Aerial crown-view tile of a tropical tree (Barro Colorado Island, Panama), acquired 20250217:
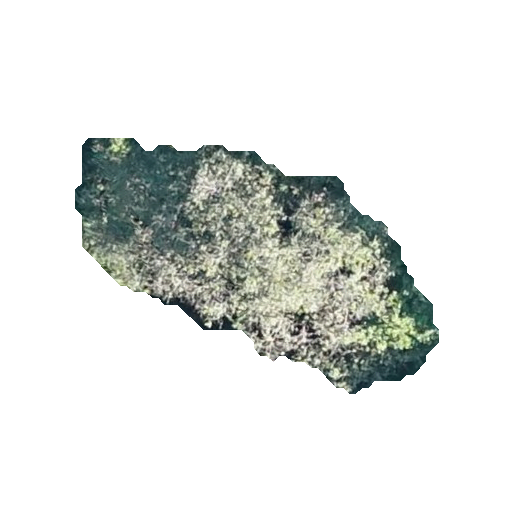
Species: Apeiba tibourbou
GBIF accepted scientific name: Apeiba tibourbou
Crown area: 82.457 m²